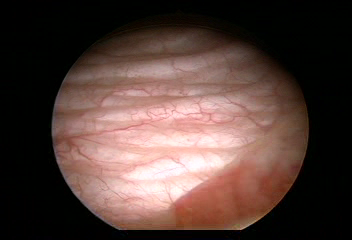
Modality: WLC
Class: Normal mucosa
Bladder cancer association: No